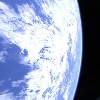
Label: cloud